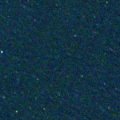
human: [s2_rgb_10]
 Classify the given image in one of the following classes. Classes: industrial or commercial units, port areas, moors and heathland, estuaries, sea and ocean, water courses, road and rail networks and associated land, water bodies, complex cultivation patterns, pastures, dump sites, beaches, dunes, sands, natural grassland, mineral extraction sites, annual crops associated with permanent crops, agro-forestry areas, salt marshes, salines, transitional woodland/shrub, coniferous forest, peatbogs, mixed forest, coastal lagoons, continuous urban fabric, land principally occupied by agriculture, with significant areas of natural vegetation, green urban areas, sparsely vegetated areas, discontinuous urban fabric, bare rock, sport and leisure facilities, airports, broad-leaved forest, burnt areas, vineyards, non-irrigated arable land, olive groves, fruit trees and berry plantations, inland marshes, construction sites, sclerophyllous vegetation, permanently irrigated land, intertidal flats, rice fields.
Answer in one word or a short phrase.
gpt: sea and ocean